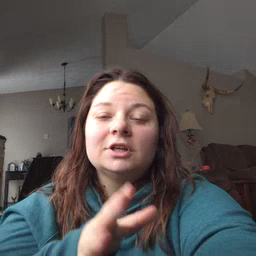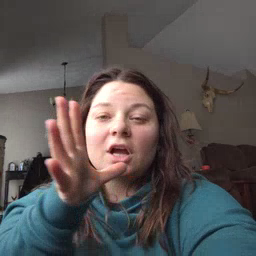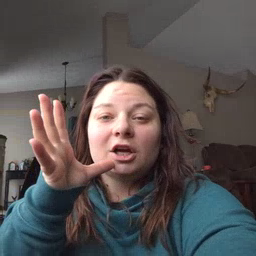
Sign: farm